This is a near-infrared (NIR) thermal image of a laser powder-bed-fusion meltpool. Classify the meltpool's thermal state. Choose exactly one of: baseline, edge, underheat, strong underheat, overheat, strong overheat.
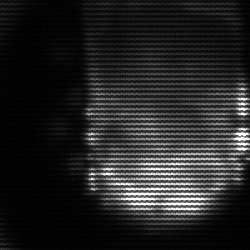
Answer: baseline